Question: What is the status of the files and directories in the screenshot?

It looks like it's telling me that I've changed them all but I haven't - I checked them out and haven't touched them at all.
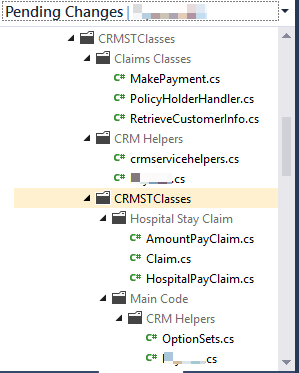
Answer: When you checkout a file in TFS it gets included in the pending changes. That's how it works. As you are using TFS 2012, you probably want a <URL> to get a more subversion style Pending Changes, where it only shows files that have actual changes.